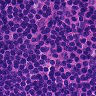
Metastatic tissue present: no